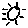
Label: sun